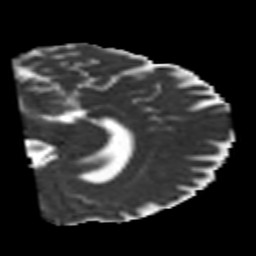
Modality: MD
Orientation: sagittal
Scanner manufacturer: siemens
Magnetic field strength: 3 T
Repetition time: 6.8 s
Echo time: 0.093 s